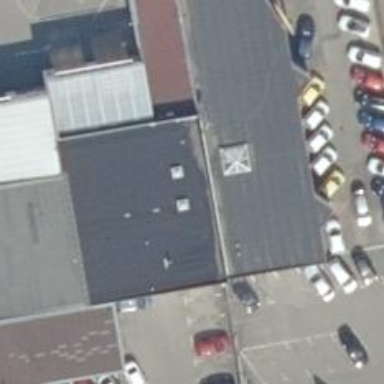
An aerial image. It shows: Car shop.